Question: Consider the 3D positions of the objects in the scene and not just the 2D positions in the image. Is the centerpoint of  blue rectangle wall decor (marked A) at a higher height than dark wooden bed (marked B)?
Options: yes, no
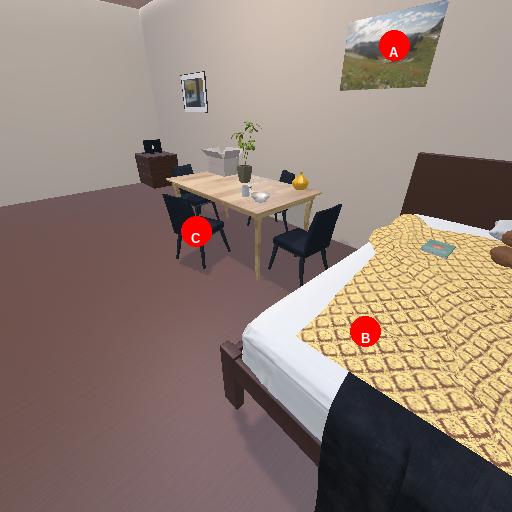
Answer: yes